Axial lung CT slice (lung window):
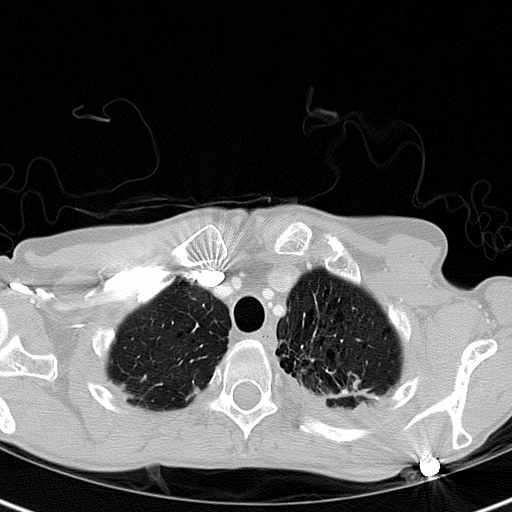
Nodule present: no